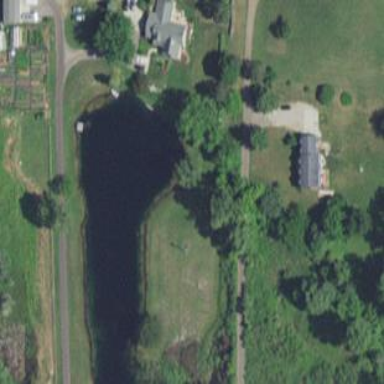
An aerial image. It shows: Pond surrounded by natural water.